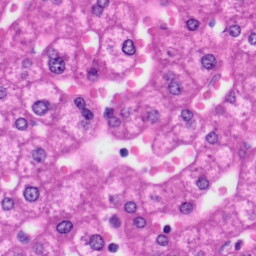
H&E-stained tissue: Liver